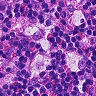
Metastatic tissue present: no